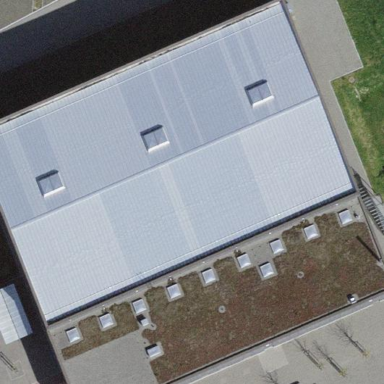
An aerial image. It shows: Flat-roofed building.